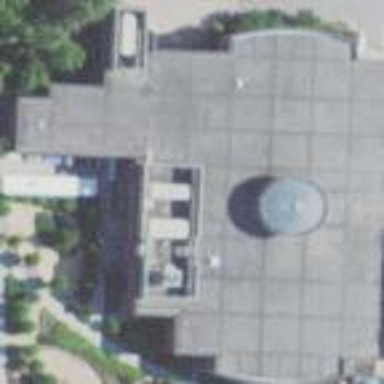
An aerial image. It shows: Building that serves as library.